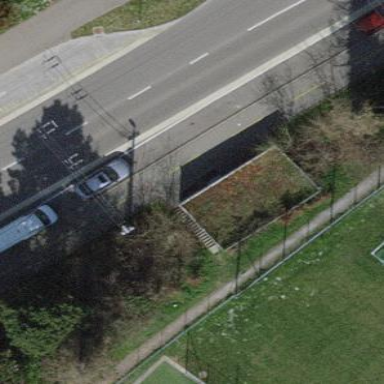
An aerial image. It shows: Service building with grass surroundings.